Question: I have a long string which is of the form:

How can i extract the data between '<DETAIL>' and '</TEXT>', note that its NOT an xml file. There is a new line after every ending. I tried the following :
'''
Pattern pattern = Pattern.compile("<DETAIL>(.*?)</TEXT>");
Matcher matcher = pattern.matcher(string);
while (matcher.find()) {
System.out.println(matcher.group(1));
}
'''
It gives me null values, any one can help ? Thanks in advance.
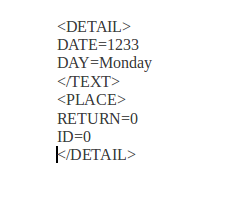
Answer: By default, '.' does not match newline.
Use 's' flag (<URL> to make '.' match to newline.
'''
Pattern pattern = Pattern.compile("(?s)<DETAIL>(.*?)</TEXT>");
'''
or
'''
Pattern pattern = Pattern.compile("<DETAIL>(.*?)</TEXT>", Pattern.DOTALL);
'''